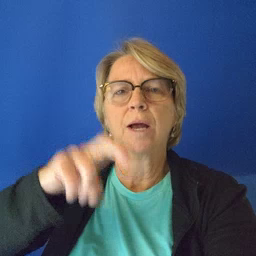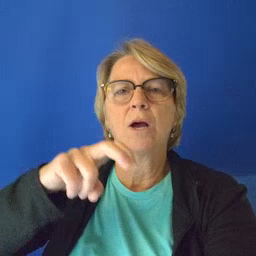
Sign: chair